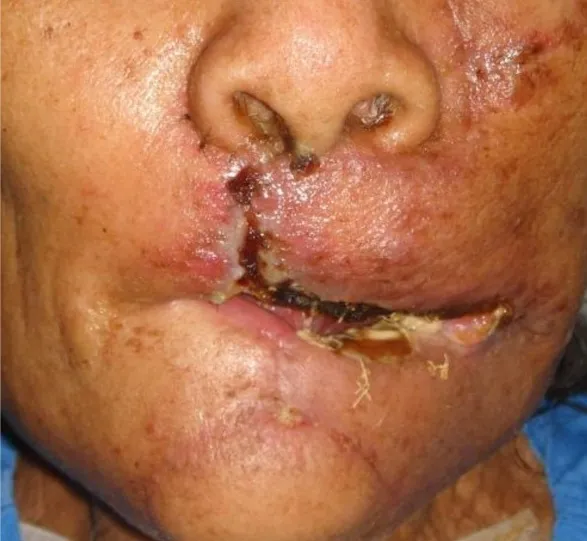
Two weeks post-operative.
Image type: medical_photograph (other_medical_photograph)